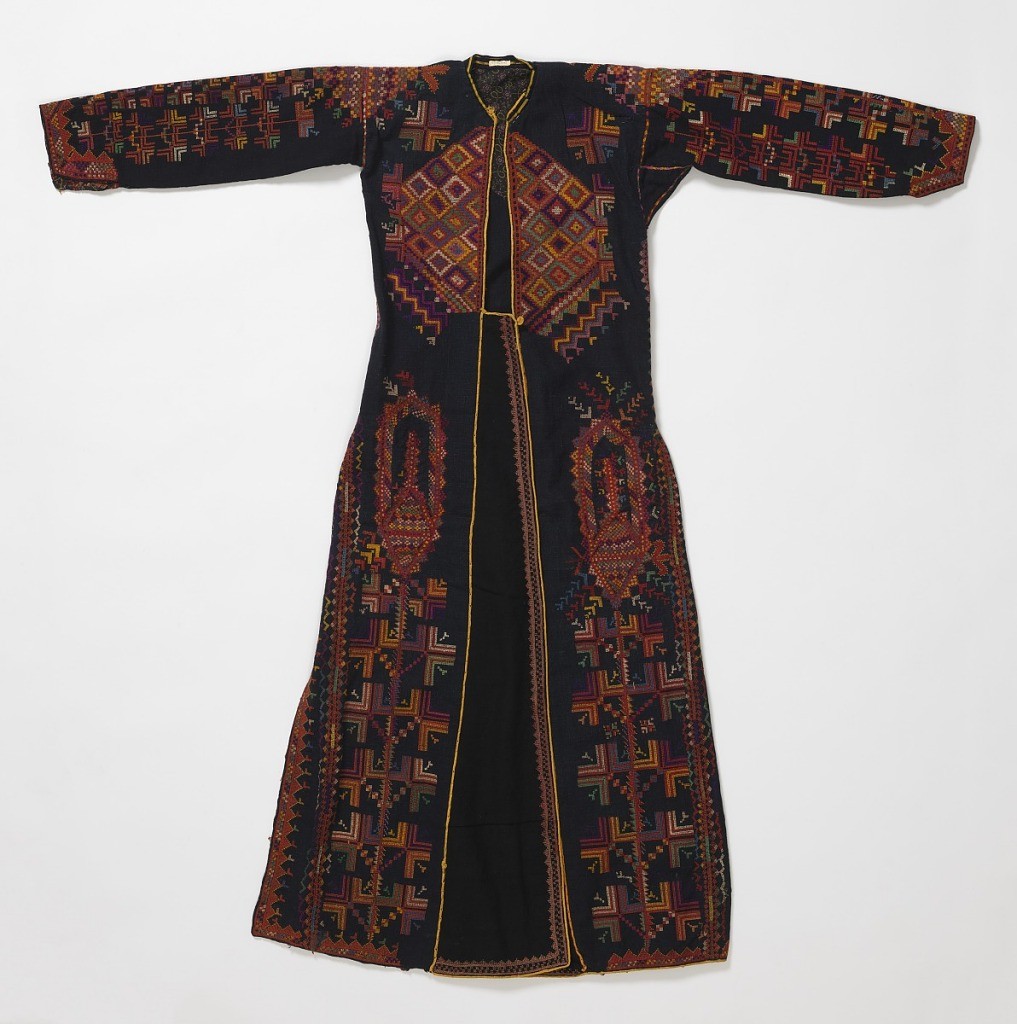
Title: Dress
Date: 19th century
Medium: cotton and silk Technique: embroidered
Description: Long coat-shaped dress of heavy black cotton, embroidered in colored silks of red, green, white, blue and orange. Long fitted sleeve embroidered entire length and around cuff. Robe closes in front with flap to close over, open at side. Embroidery largely in geometric pattern with large stylized leaf form. All seams and edges embroidered. Edges faced inside with printed cotton, "paisley" cone shapes on red; may be remains of lining.